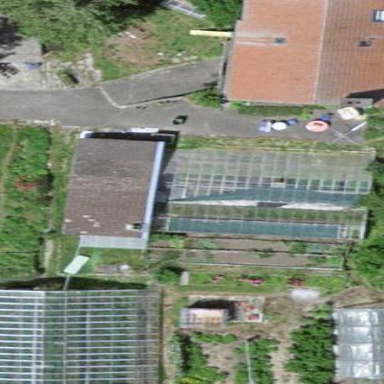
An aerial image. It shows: Greenhouse.